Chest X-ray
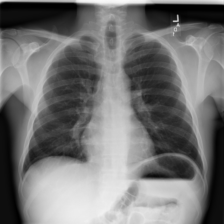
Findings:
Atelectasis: negative
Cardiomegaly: negative
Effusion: negative
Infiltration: negative
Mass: negative
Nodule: negative
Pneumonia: negative
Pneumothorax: negative
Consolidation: negative
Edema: negative
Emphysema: negative
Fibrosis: negative
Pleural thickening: negative
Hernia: negative